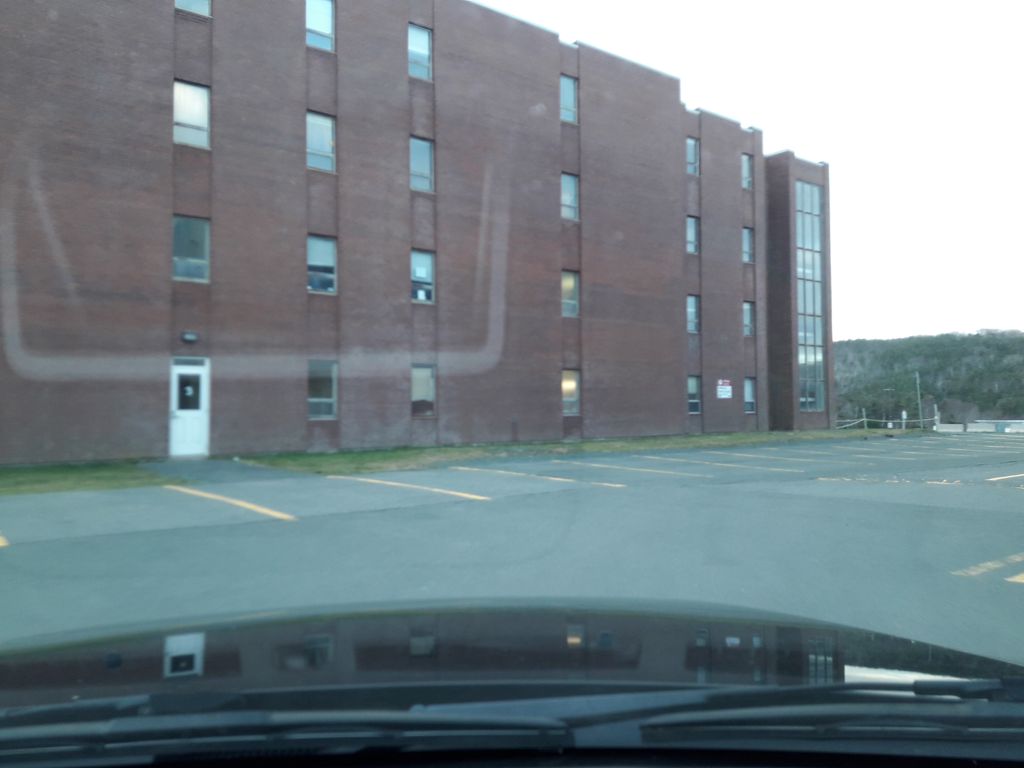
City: st_johns